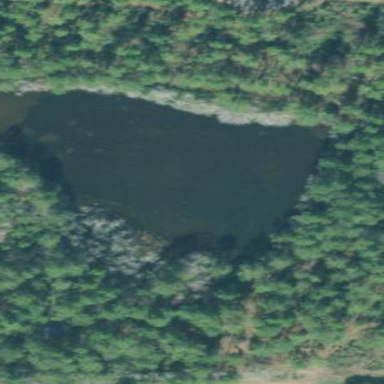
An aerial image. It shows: Reservoir of natural water.